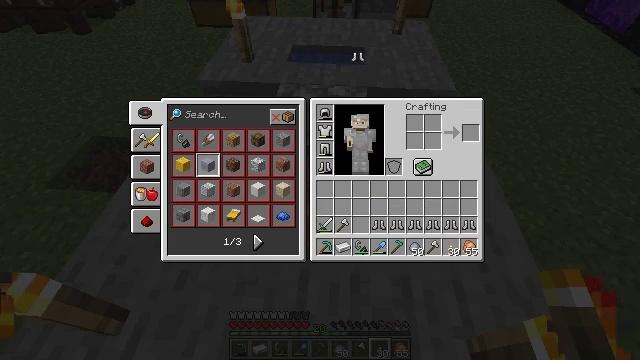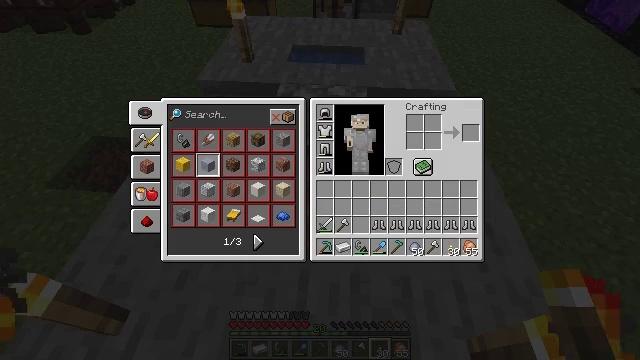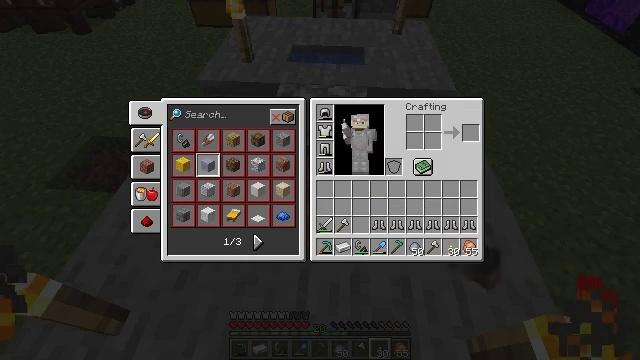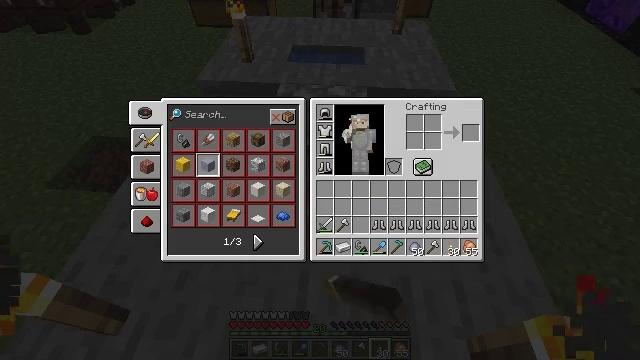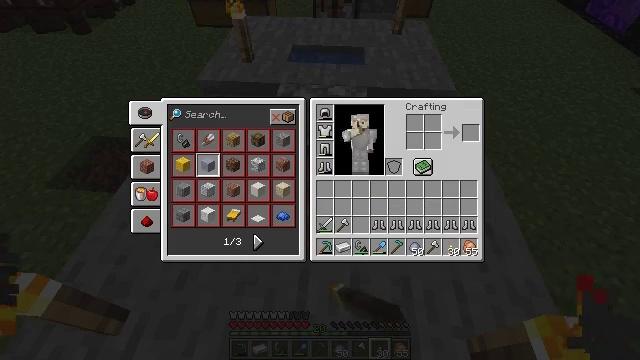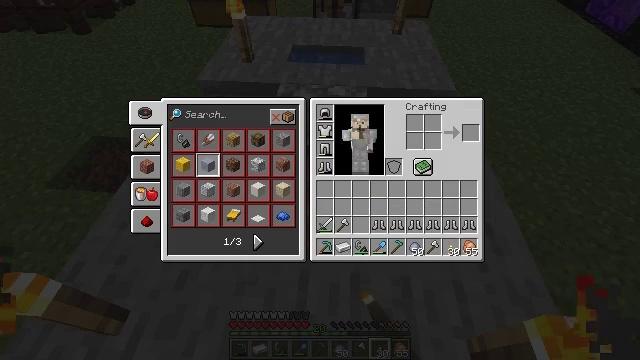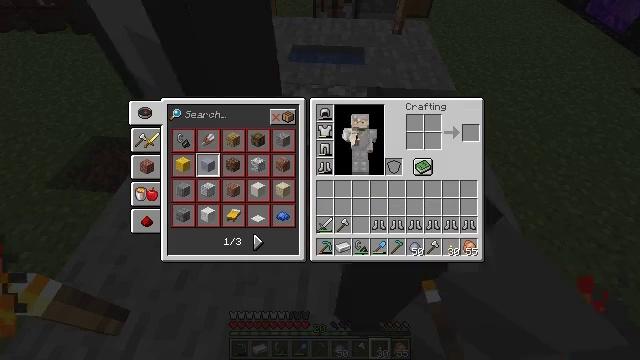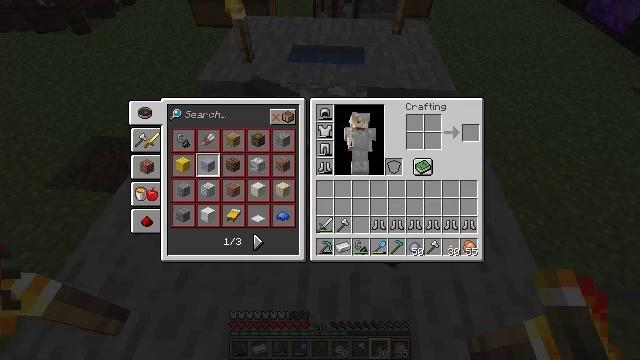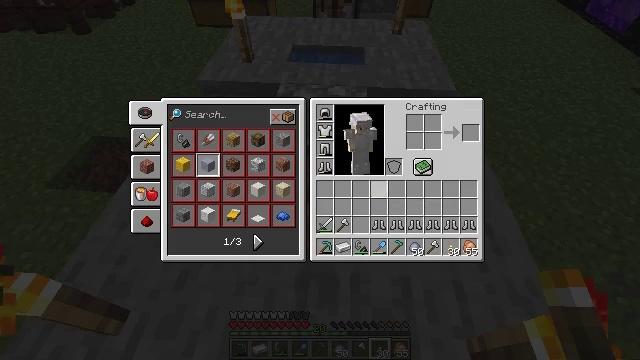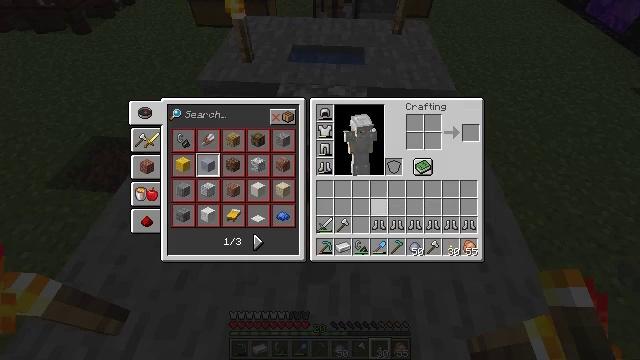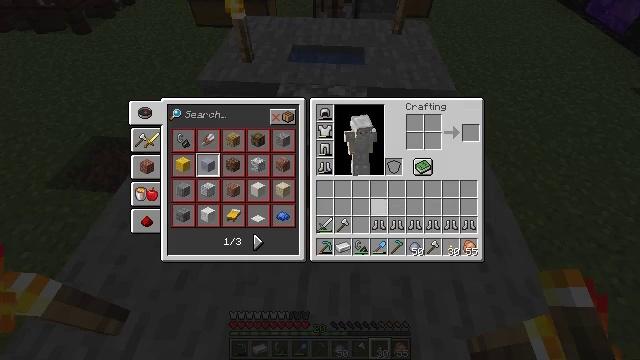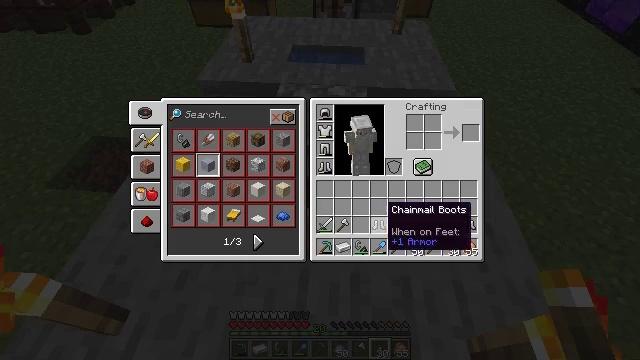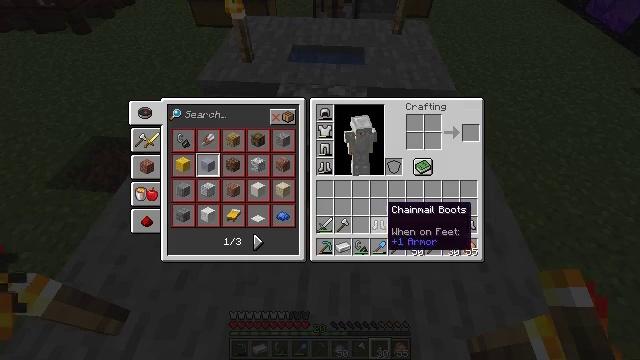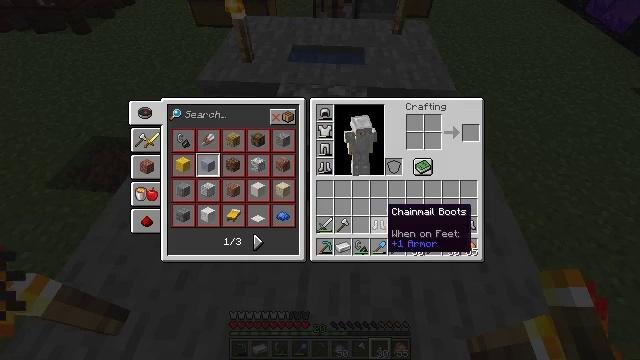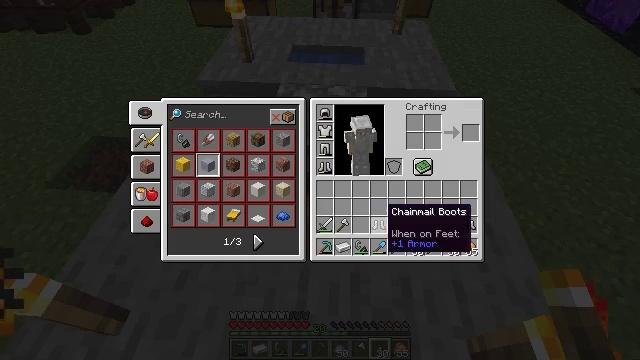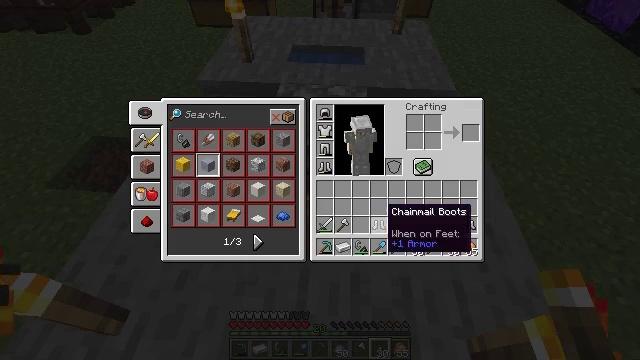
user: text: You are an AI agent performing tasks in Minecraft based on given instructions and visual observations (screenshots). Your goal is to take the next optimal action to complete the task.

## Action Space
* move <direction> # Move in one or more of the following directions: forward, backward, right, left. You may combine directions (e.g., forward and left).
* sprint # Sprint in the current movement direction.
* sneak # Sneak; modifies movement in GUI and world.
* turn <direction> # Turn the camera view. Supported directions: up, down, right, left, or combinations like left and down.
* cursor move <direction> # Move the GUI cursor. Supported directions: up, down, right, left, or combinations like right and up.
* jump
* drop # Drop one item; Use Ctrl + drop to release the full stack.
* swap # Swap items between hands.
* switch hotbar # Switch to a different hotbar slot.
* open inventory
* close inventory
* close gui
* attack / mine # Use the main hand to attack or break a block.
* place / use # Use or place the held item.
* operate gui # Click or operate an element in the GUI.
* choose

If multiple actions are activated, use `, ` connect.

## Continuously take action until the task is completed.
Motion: motion action
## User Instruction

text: Drop a pair of chainmail boots.
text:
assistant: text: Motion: no_op
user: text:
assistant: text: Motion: no_op
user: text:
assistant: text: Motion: no_op
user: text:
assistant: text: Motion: no_op
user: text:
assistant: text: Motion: turn down
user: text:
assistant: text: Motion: turn right and down
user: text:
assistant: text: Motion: turn right and down
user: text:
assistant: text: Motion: turn down
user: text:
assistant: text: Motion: turn down
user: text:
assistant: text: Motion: no_op
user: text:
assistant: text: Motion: no_op
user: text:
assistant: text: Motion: no_op
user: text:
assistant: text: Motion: no_op
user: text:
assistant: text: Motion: no_op
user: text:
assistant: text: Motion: no_op
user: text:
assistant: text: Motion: attack / mine
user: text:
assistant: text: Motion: attack / mine
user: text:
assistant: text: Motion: turn up, attack / mine
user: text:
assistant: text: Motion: turn left and up
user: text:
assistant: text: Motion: turn left and up
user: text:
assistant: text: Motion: no_op
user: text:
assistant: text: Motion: no_op
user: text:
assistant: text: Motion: attack / mine
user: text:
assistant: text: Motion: attack / mine
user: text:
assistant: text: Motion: attack / mine
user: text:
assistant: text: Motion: no_op
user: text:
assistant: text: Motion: no_op
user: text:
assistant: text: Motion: turn right and down
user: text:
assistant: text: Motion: turn right and down
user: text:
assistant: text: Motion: turn down